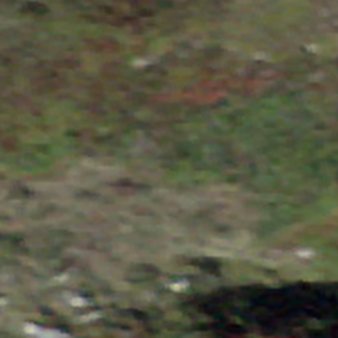
Label: other